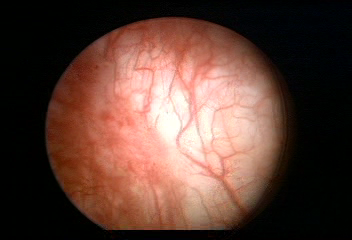
Modality: WLC
Class: Malignant
Subclass: LowGradePapillary
Lesion: L2
Stage: Ta
Morphology: Non-papillary
Bladder cancer association: Yes